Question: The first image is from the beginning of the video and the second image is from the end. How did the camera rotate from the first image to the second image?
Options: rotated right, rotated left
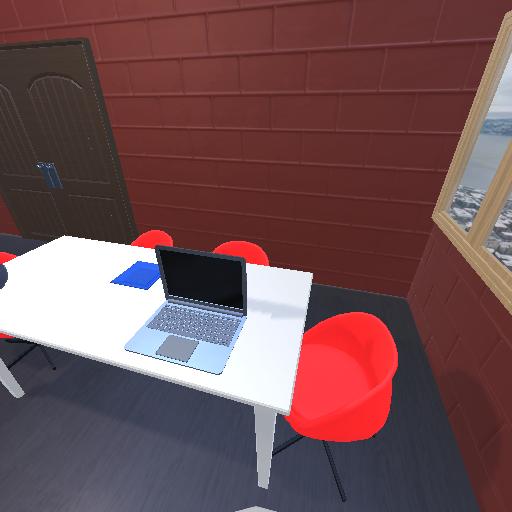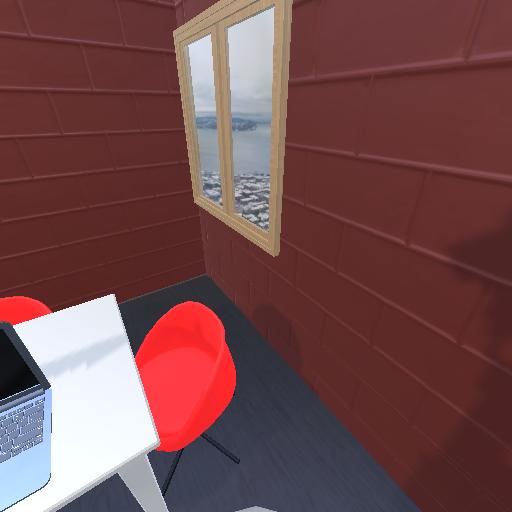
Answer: rotated right